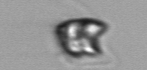
Label: Pyramimonas_longicauda